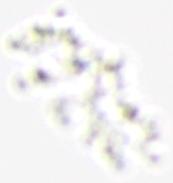
Label: Phaeocystis